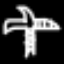
Label: palm tree